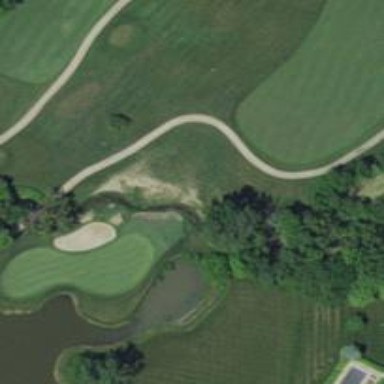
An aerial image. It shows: Path used for both walking and golf.